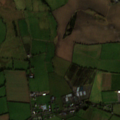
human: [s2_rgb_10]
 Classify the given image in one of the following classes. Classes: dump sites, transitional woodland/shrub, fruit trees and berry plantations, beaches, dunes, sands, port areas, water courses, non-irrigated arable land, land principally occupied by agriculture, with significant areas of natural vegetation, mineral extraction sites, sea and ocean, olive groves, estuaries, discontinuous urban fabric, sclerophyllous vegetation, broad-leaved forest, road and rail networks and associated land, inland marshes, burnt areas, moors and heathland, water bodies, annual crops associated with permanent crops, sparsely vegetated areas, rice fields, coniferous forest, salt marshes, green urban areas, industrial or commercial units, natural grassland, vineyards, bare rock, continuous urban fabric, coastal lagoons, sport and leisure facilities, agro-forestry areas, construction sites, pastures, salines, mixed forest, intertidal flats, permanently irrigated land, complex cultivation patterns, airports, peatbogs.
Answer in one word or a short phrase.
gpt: non-irrigated arable land, pastures